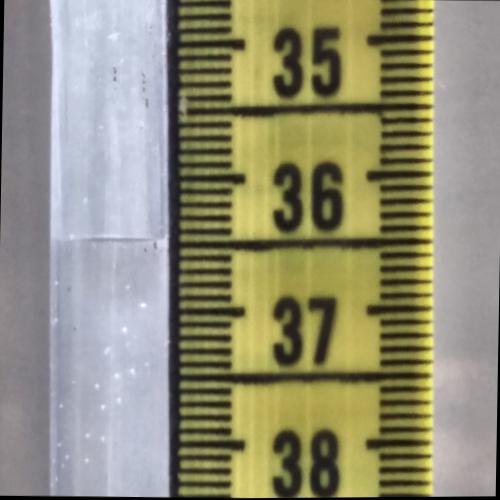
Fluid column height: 36.5 cm